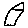
Label: house